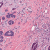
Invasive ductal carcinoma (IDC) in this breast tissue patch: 1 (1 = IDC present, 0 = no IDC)